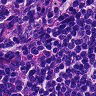
Metastatic tissue present: no